Interaction volume radius: 10 \u00c5
Interaction volume height: 10 \u00c5
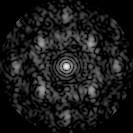
Disorder parameter: 0.5083